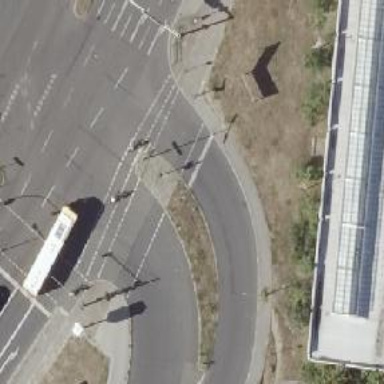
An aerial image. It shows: Footway crossing with traffic signals and island.